Aerial crown-view tile of a tropical tree (Barro Colorado Island, Panama), acquired 20250616:
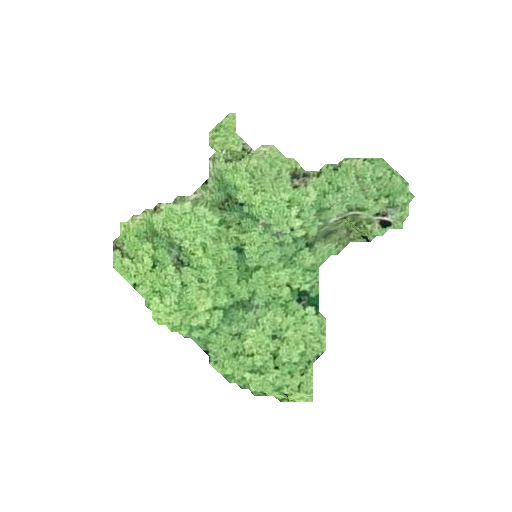
Species: Astronium graveolens
GBIF accepted scientific name: Astronium graveolens
Crown area: 63.776 m²